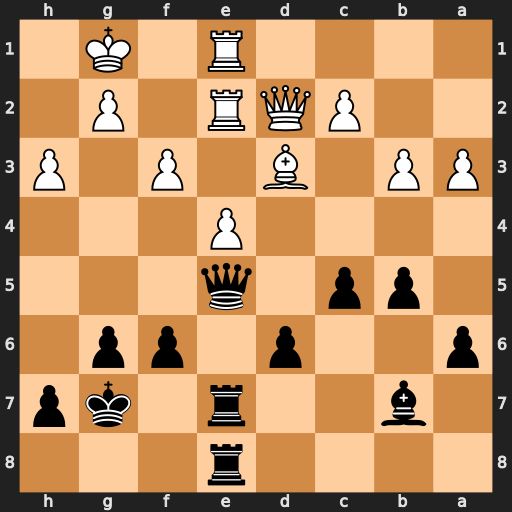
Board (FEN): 4r3/1b2r1kp/p2p1pp1/1pp1q3/4P3/PP1B1P1P/2PQR1P1/4R1K1
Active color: b
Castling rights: -
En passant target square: -
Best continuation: c4 bxc4 bxc4 Bxc4 Qc5+ Kh1 Qxc4